Field crop: maize
Growth stage: 2
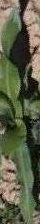
Species: maize